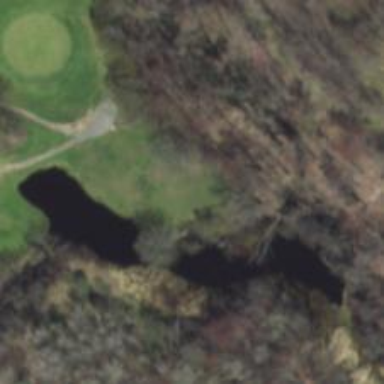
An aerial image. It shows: Grass area designated as golf tee.